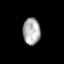
Tissue: prostate
Cell type: T cells
Senescence score: 0.7072
Nuclear area (px): 463
Mean DAPI intensity: 171.369